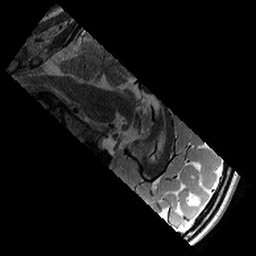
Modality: T2w
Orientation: sagittal
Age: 10
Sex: male
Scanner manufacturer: siemens
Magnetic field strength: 3 T
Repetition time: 9.23 s
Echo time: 0.067 s